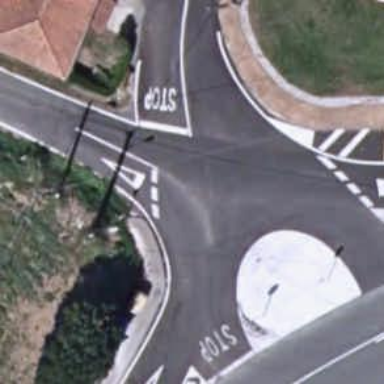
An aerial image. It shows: Mini roundabout on the road.